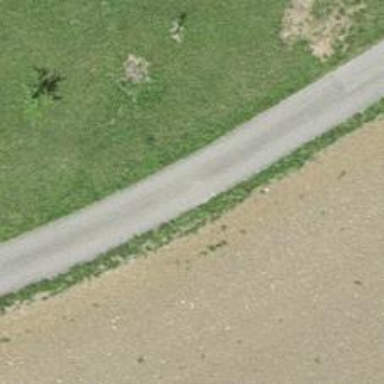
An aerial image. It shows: Unclassified road with paved surface.